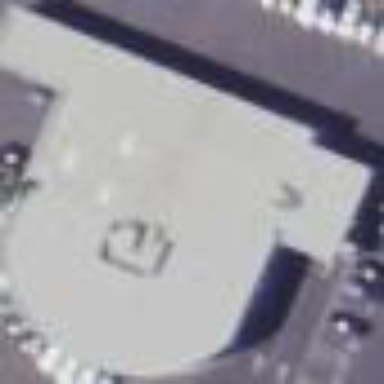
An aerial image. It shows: Commercial building with car shop.